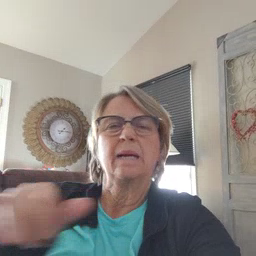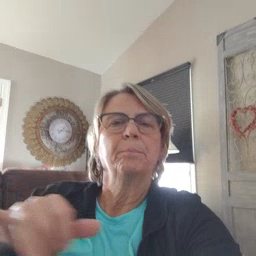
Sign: same